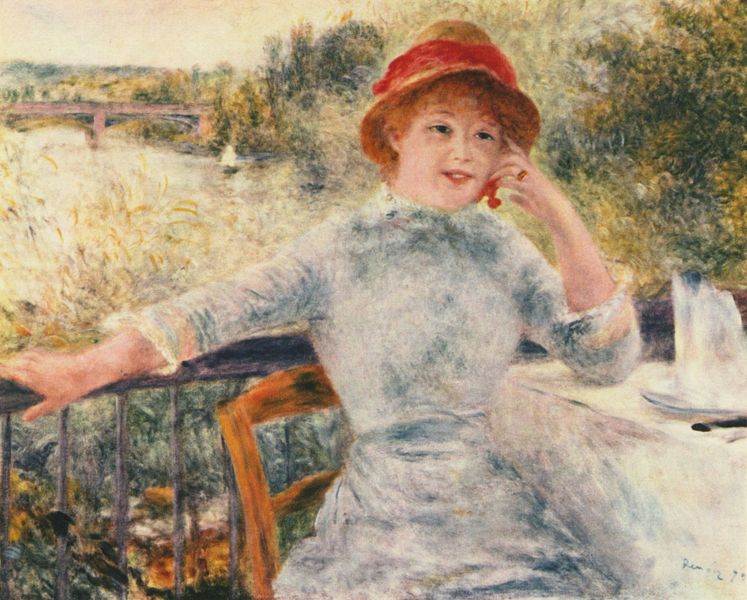
Titel: Porträt der Alphonsine Fournaise
Künstler: Pierre Auguste Renoir
Standort: Paris
Institution: Musée d'Orsay
Schlagwörter: baum, blau, gemälde, hand, himmel, vogel, wasser, weiß, bäume, fluss, gelb, grün, impressionismus, landschaft, mädchen, see, sitzen, teich, ufer, auguste renoir, blumen, braun, ellbogen, finger, frankreich, frau, geste, hell, hintergrund, holz, hut, kleid, licht, mund, nase, orange, renoir, stuhl, tisch, vordergrund, ölbild, ausblick, blick, dame, gürtel, rot, tuch, wiese, expressionismus, gespräch, schleife, blond, jung, arm, arme, augen, band, gesicht, inkarnat, kragen, messer, teller, ärmel, bild, portrait, porträt, signatur, tischdecke, tischtuch, feld, gräser, horizont, natur, brücke, brüstung, busch, büsche, gitter, sonne, sträucher, land, haare, sitzend, decke, lippen, locken, sanft, wald, boot, garten, kanne, krug, vase, zypressen, schärpe, kopfbedeckung, lächeln, taille, terrasse, topf, segel, segelboot, sommer, wangen, lehne, studie, getreide, hafer, korn, mittag, ausflug, essen, duktus, strohhut, hutband, impressionistisch, stuhllehne, tusch, maler, geländer, junge frau, nachdenklich, aufstützen, lippenstift, ring, sonnenhut, striche, serviette, lachen, rothaarig, eisen, fingerring, restaurant, geschirr, kurz, rom, gedeck, gedeckt, stäbe, besteck, flimmern, flirren, frühstück, tuhl, getupft, rote, pointelismus, ende 1800, ehering, weißes kleid, flu, rote schleife, duktu, servietten, impressioismus, old, lichtmalerei, pierre auguste renoir, ausflugsort, künstlertreff, stuhl garten